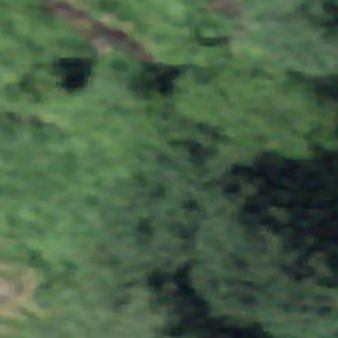
Label: other